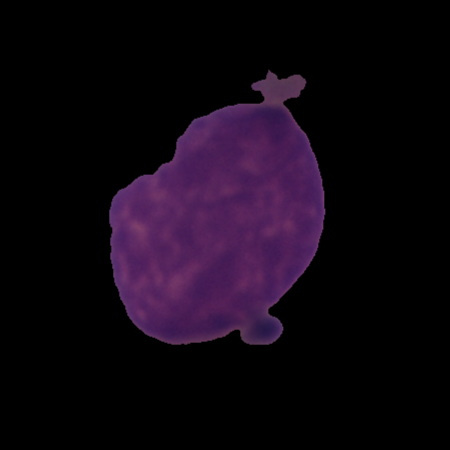
Label: cancer